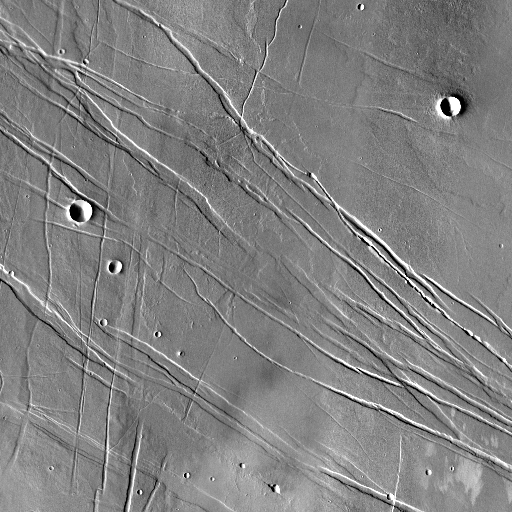
Crater classes present: Background, Other